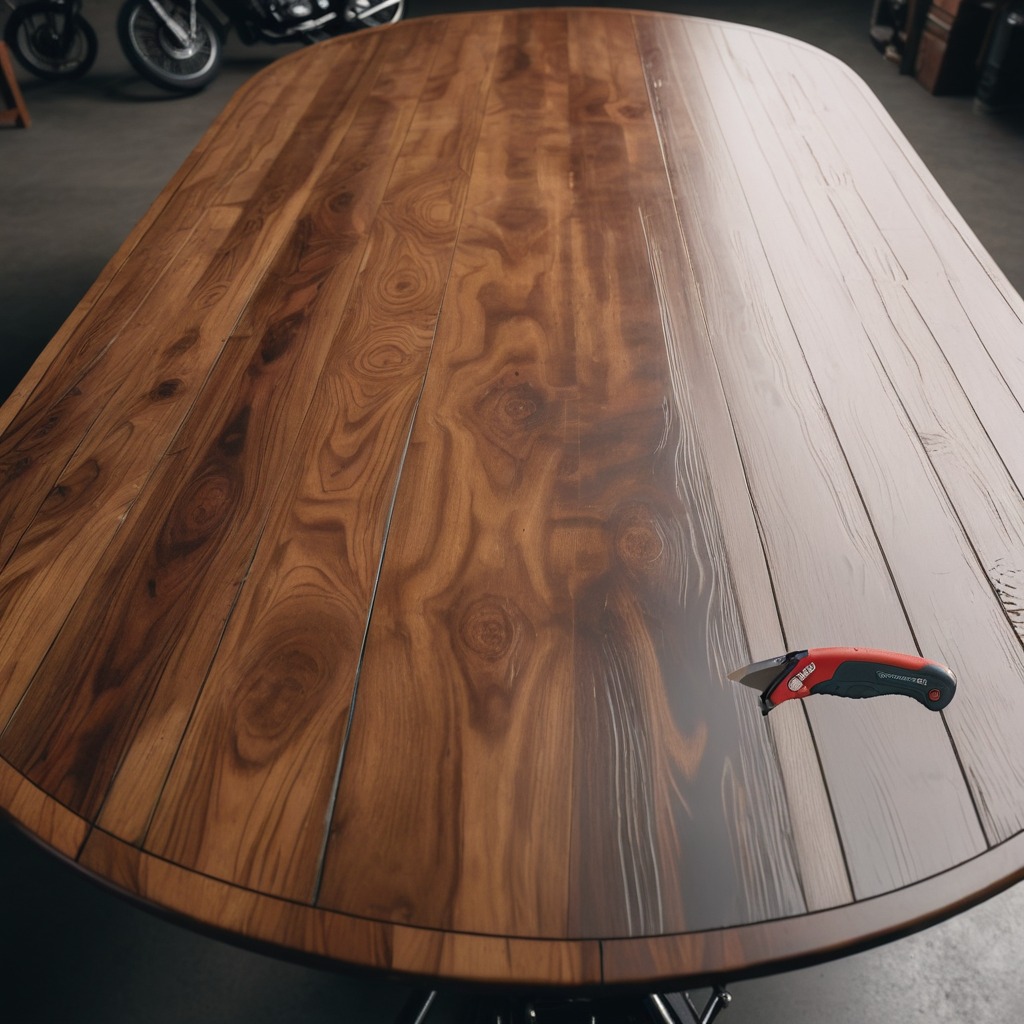
A utility knife lies on the oil-spilled wooden table in a vintage motorcycle garage.